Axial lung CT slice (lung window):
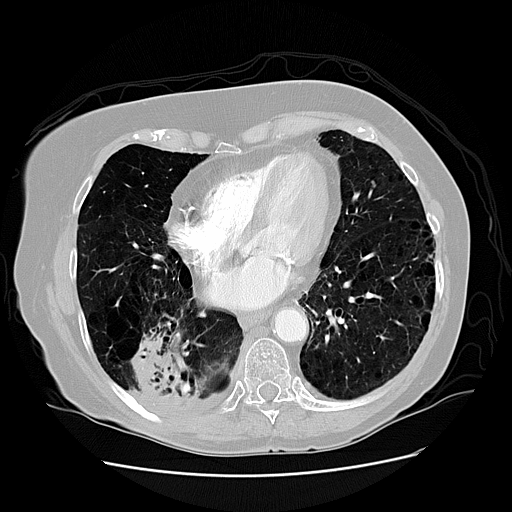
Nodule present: no